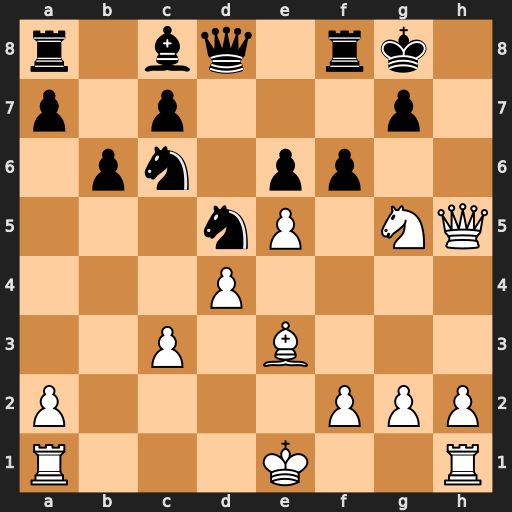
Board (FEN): r1bq1rk1/p1p3p1/1pn1pp2/3nP1NQ/3P4/2P1B3/P4PPP/R3K2R
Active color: w
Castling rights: KQ
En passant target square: -
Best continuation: Qh7#